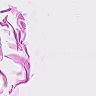
Metastatic tissue present: no